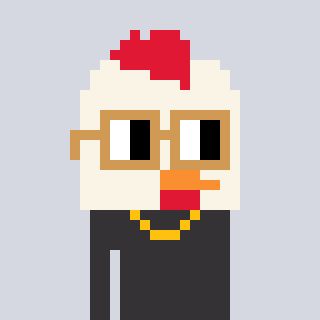
a pixel art character with square brown glasses, a chicken-shaped head and a grayscale-colored body on a cool background